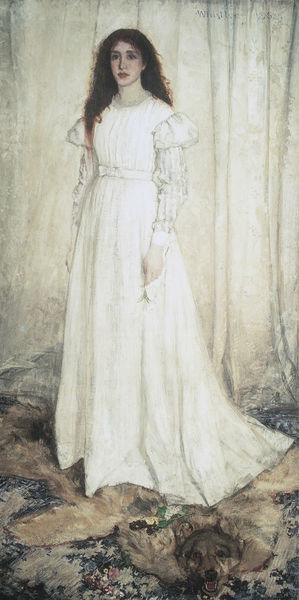
Titel: Symphony in White No. 1: The White Girl
Künstler: James Abbott McNeill Whistler
Standort: Washington, D.C.
Institution: The National Gallery of Art
Schlagwörter: baum, blau, gemälde, hand, kopf, körper, umhang, weiß, wolf, bäume, grün, mädchen, blume, blumen, braun, frau, frisur, haar, hell, hintergrund, jahrhundertwende, kleid, licht, mund, nase, ohr, schwarz, blick, gürtel, hund, rot, tier, malerei, mode, muster, ornament, schleife, symbolismus, teppich, jung, wand, arme, augen, falten, gesicht, lang, mensch, pelz, stehen, tot, ärmel, bild, hals, portrait, porträt, signatur, vorhang, öl, einsamkeit, boden, gewand, haare, lange haare, stehend, kind, pflanze, england, lippen, puffärmel, schminke, traurig, wald, fell, schleppe, taille, hellbraun, braut, gardine, jugendstil, ernst, floral, melancholisch, tepich, läufer, gardiene, rüsche, rüschen, still, klimt, blumenmuster, groß, jugenstil, blanc, biedermeier, zähne, fuchs, schnauze, chien, blanche, rouge, tapis, dunkle haare, har, ganzkörperporträt, löwe, wien, femme, weich, bär, khnopff, cheveux, peau, fleur, ophelia, lady, robe, standbild, arma, vorleger, bodenlang, unschuld, fille, rideau, schnauzen, abstand, brune, wolk, bärenfell, rme, jeune, triste, viech, brautkleid, plis, lange ärmel, ärmle, whistler, animal, fourrure, ephemer, stumm, gürtek, ours, mädchenhaft, symphonie, brauf, fuchsvorleger, mädchen in weiß, sargent, sergent, wolfsfell, wolfspelz, adolescente, jolie, sschleppe, ghardine, fronce, plies, ado, froncee, fronces